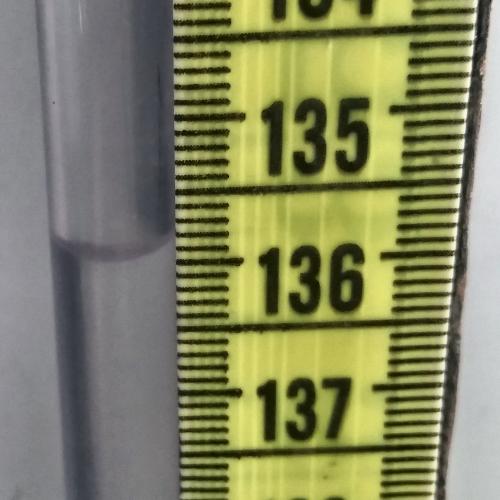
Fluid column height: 135.9 cm